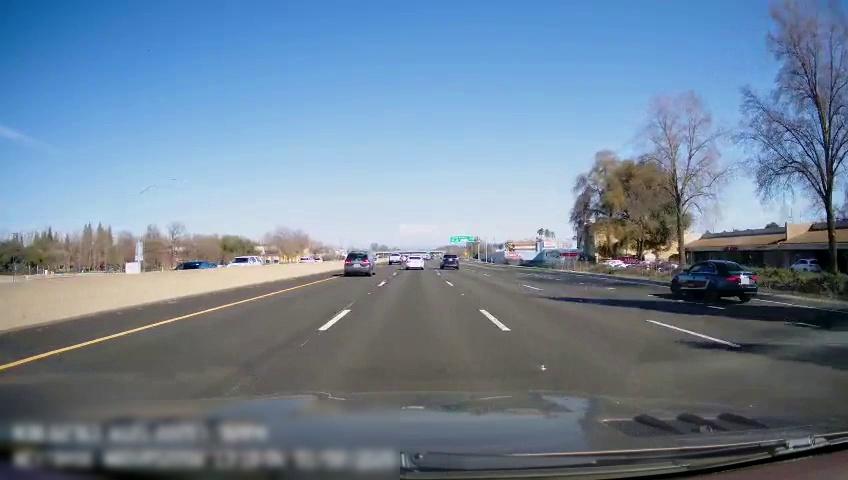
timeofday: Day
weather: Sunny
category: Drivable Space
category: Vehicles | SUV
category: Vehicles | Truck
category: Vehicles | Car
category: Vehicles | Car
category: Vehicles | SUV
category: Vehicles | Car
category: Vehicles | SUV
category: Lanes | Current Lane
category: Lanes | Current Lane
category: Lanes | Current Lane
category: Lanes | Alternate Lane
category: Lanes | Alternate Lane
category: Lanes | Alternate Lane